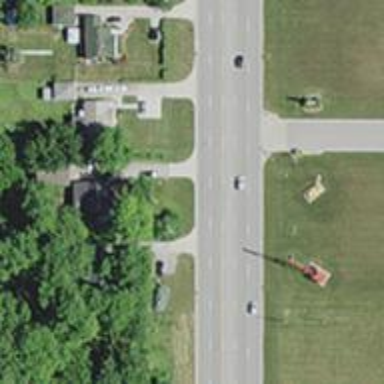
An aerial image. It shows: Secondary road.